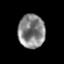
Tissue: prostate
Cell type: T cells
Senescence score: 0.3569
Nuclear area (px): 881
Mean DAPI intensity: 133.51